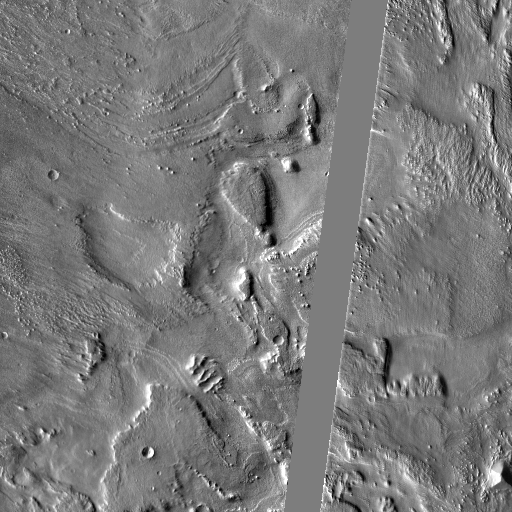
Crater classes present: Background, Other